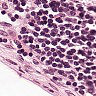
Metastatic tissue present: no